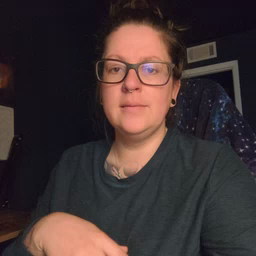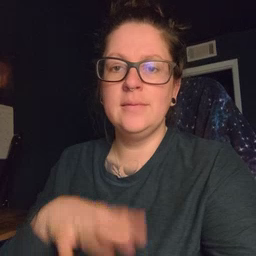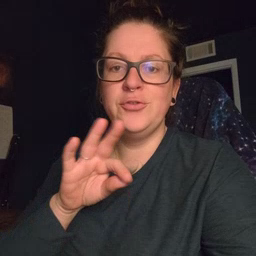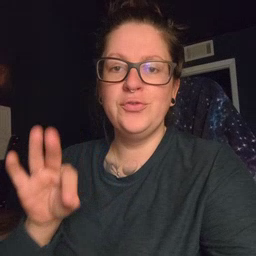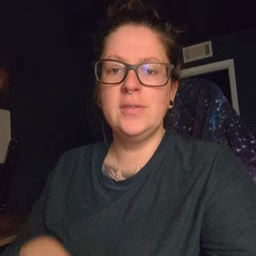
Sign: frenchfries